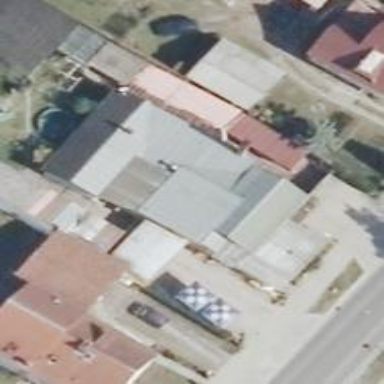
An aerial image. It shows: Restaurant building.